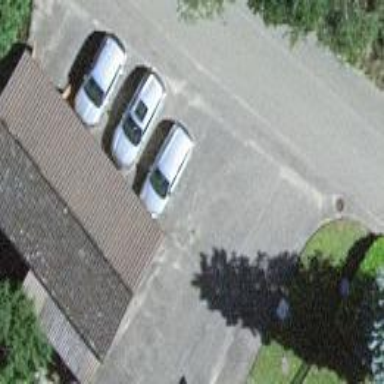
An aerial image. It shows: Garage building.